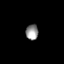
Tissue: prostate
Cell type: T cells
Senescence score: 0.3468
Nuclear area (px): 190
Mean DAPI intensity: 145.774